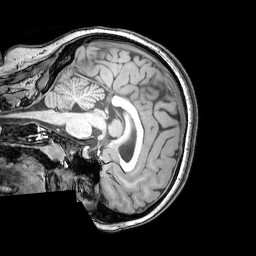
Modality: T1w
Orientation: sagittal
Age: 25
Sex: female
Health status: healthy
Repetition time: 0.081 s
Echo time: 0.037 s